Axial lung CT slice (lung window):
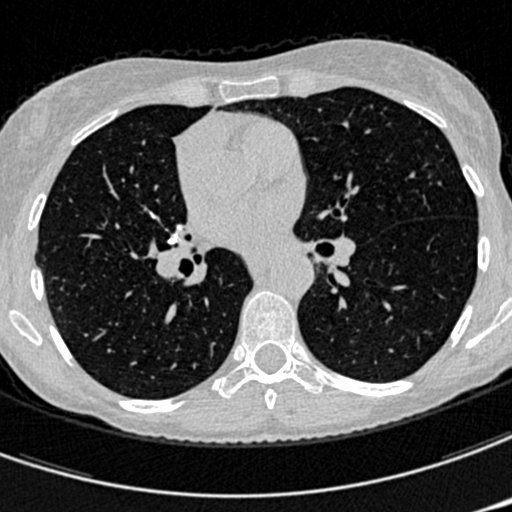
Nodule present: no